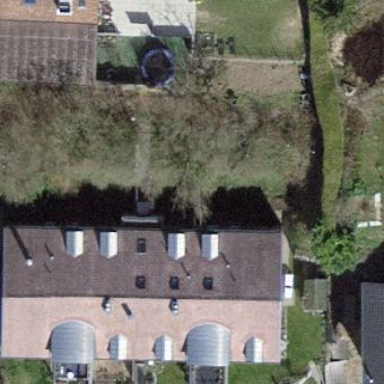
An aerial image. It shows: Tile-roofed apartment building.